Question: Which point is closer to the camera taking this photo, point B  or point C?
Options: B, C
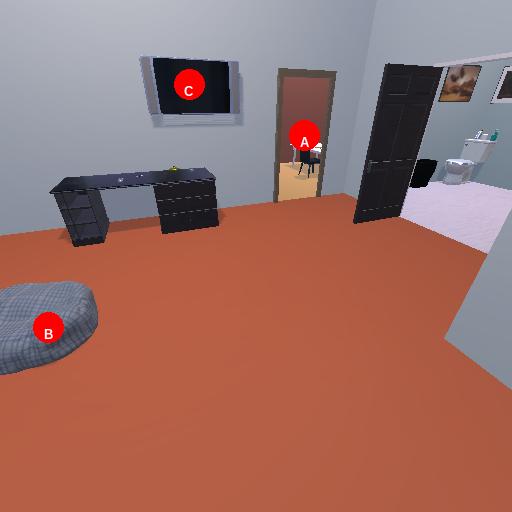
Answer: B